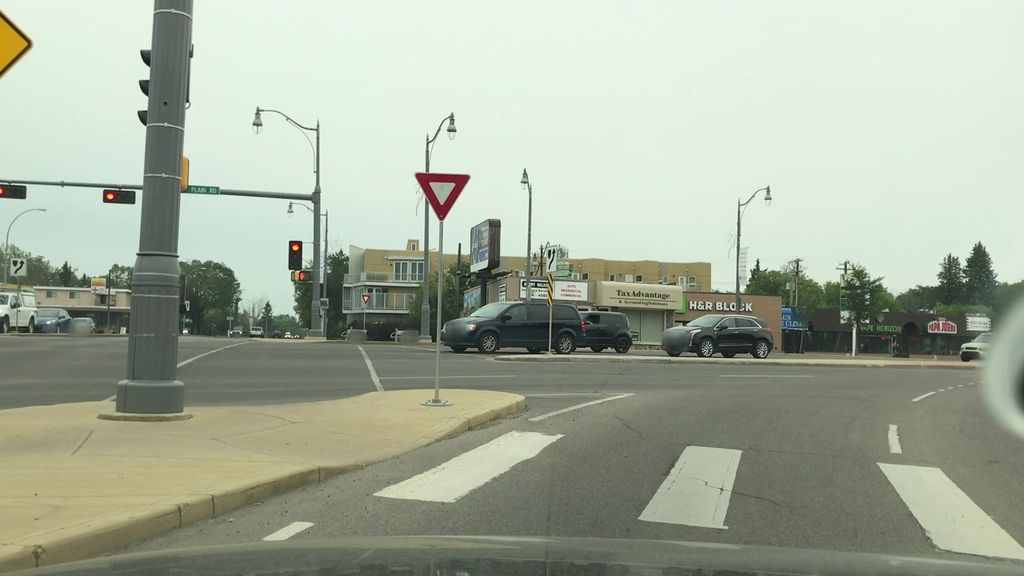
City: edmonton